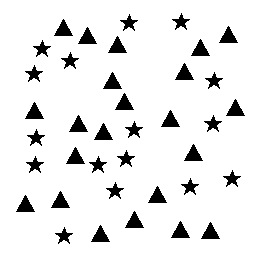
Squares: 0
Triangles: 22
Stars: 16
Total shapes: 38